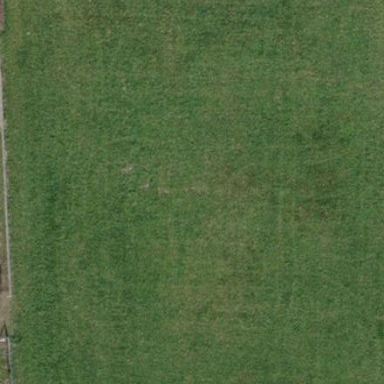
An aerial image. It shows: Beautiful meadow.